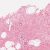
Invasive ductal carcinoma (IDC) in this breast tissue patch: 0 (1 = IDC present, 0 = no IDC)